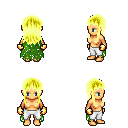
a pixel art fantasy rpg character, female body template, human, tanned skin, green tattered cape, white pants, gold unkempt hairstyle, gold gloves, four views (front, back, left, right), 2x2 character sprite sheet, small pixel art, hard edges, no anti-aliasing